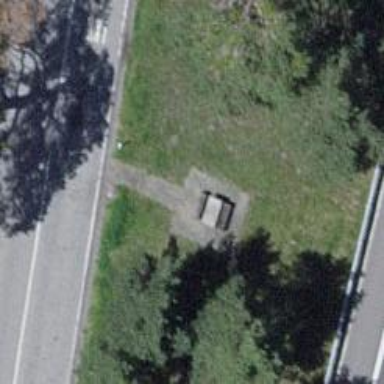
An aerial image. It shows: Picnic table located in leisure land area.